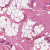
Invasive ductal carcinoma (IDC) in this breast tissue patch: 0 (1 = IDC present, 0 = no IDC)